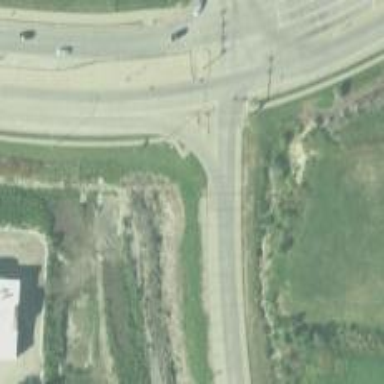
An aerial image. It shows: Unmarked crossing on the road.